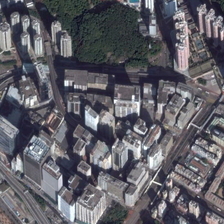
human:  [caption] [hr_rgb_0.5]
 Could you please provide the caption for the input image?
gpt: a large number of trees were planted behind the tall buildings .

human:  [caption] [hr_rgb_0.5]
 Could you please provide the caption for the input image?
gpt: many tall buildings have been built in this area .

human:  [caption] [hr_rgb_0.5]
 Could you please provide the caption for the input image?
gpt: a large number of trees were planted behind the tall buildings .

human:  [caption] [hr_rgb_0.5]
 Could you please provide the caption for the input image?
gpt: many tall buildings have been built in this area .

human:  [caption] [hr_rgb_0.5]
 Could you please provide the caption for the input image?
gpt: many tall buildings have been built in this area .